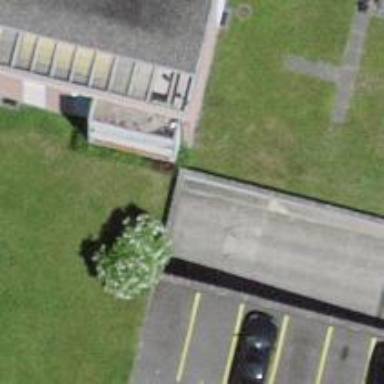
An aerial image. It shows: Parking entrance.